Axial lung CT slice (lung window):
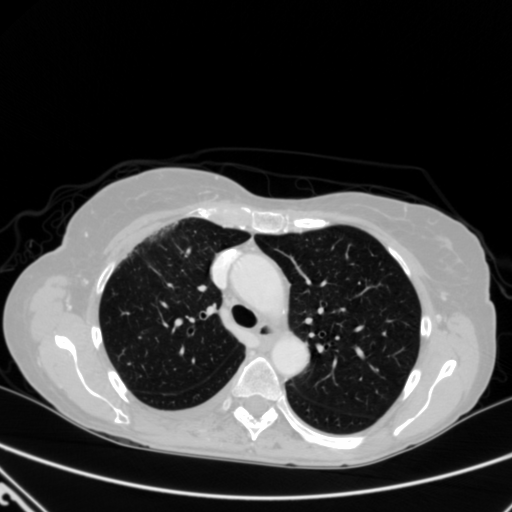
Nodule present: no